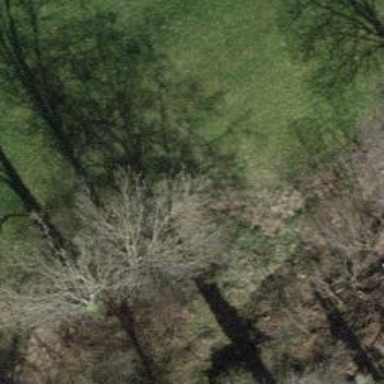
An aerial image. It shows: Path covered in grass.